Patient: sex F, age 65
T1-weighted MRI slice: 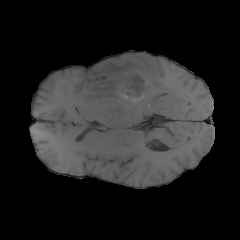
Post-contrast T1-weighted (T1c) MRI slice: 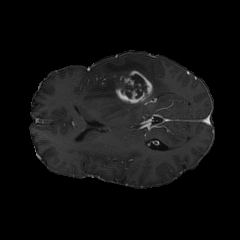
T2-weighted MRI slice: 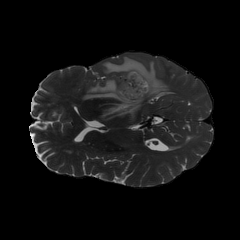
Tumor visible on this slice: yes
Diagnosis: Glioblastoma, IDH-wildtype
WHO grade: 4